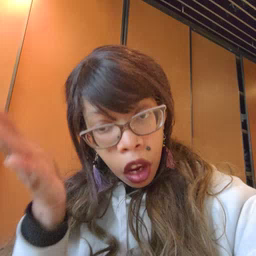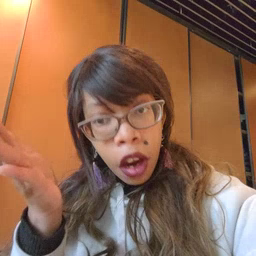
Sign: will